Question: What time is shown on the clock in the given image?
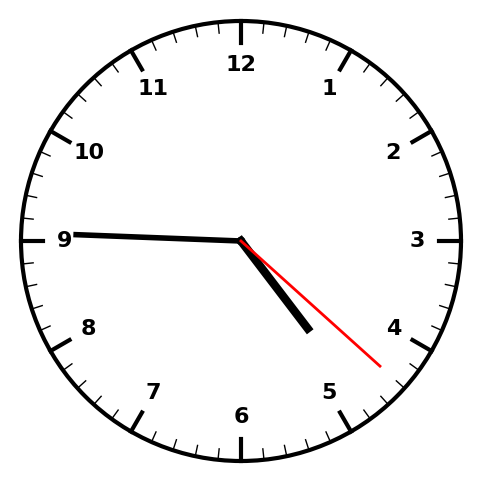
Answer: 04:45:22